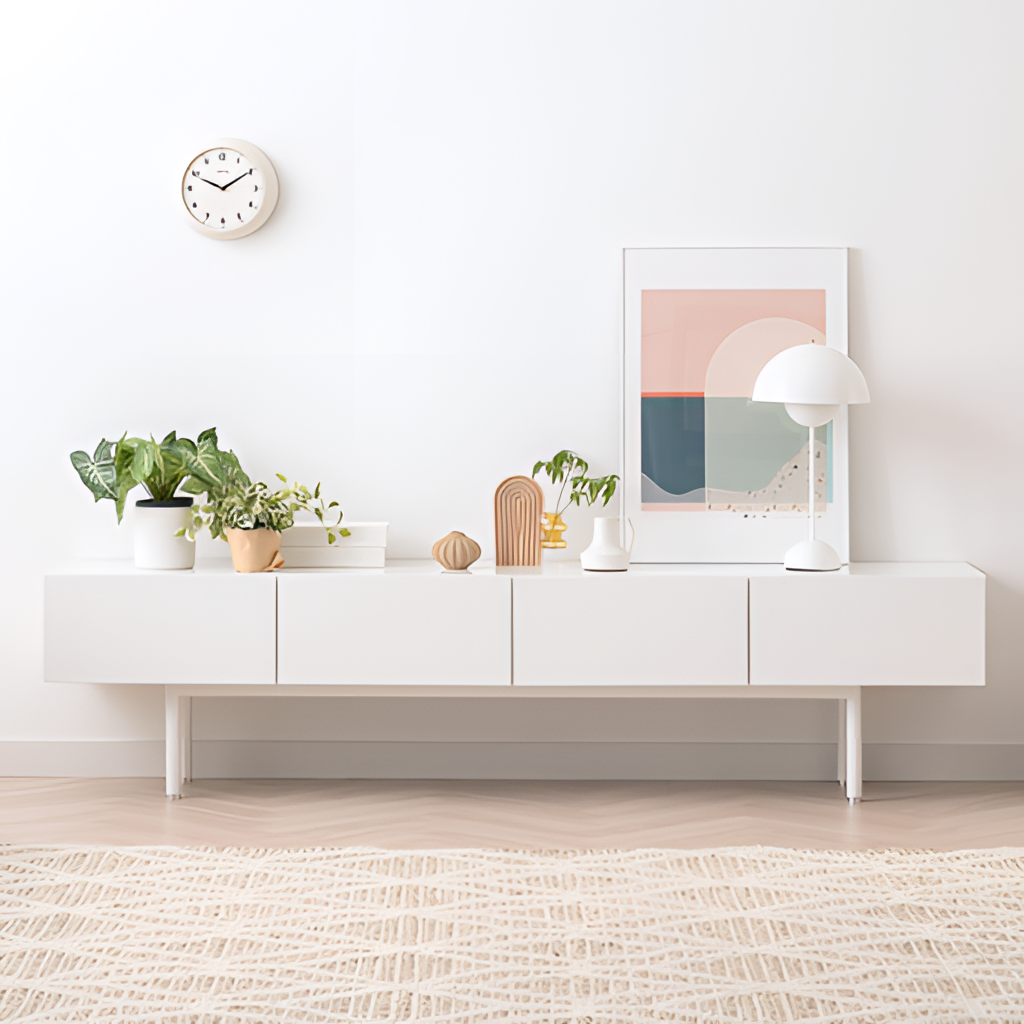
wood sideboard, living room, paint wallpaper, with solid pattern, modern, beige wood flooring, with chevron pattern